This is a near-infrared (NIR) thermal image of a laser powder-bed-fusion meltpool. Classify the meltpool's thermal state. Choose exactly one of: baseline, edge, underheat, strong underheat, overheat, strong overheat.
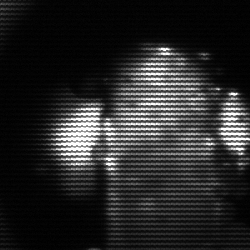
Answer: strong underheat